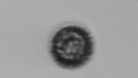
Label: Pseudochattonella_farcimen